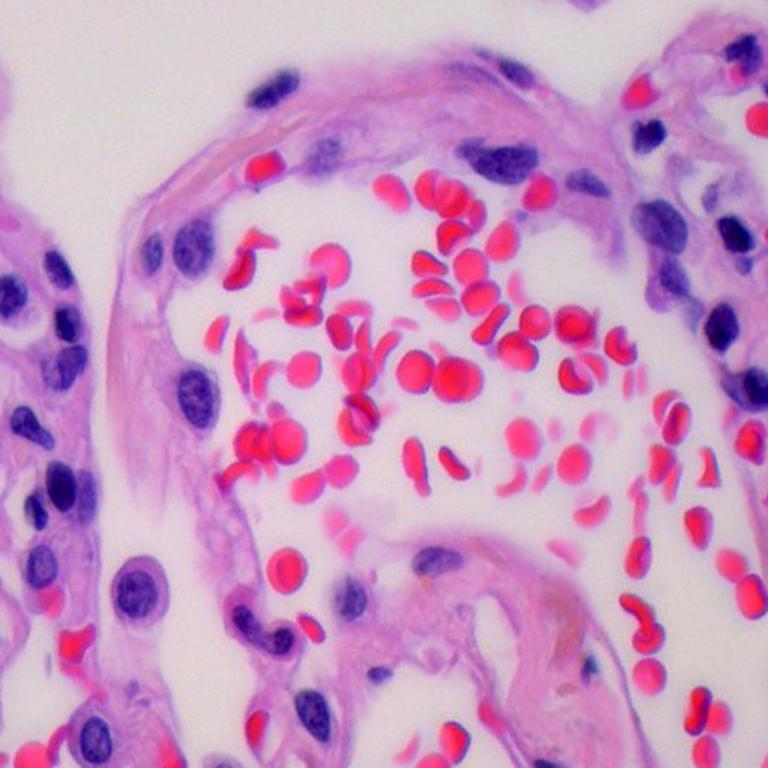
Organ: lung
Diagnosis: benign